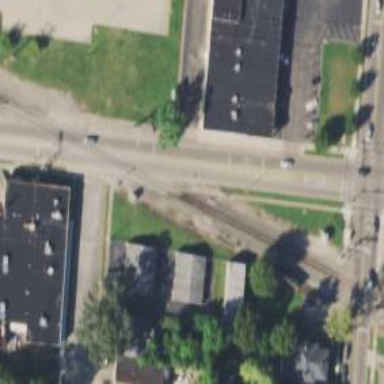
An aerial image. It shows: Railway crossing with lights and diagonal stripes.